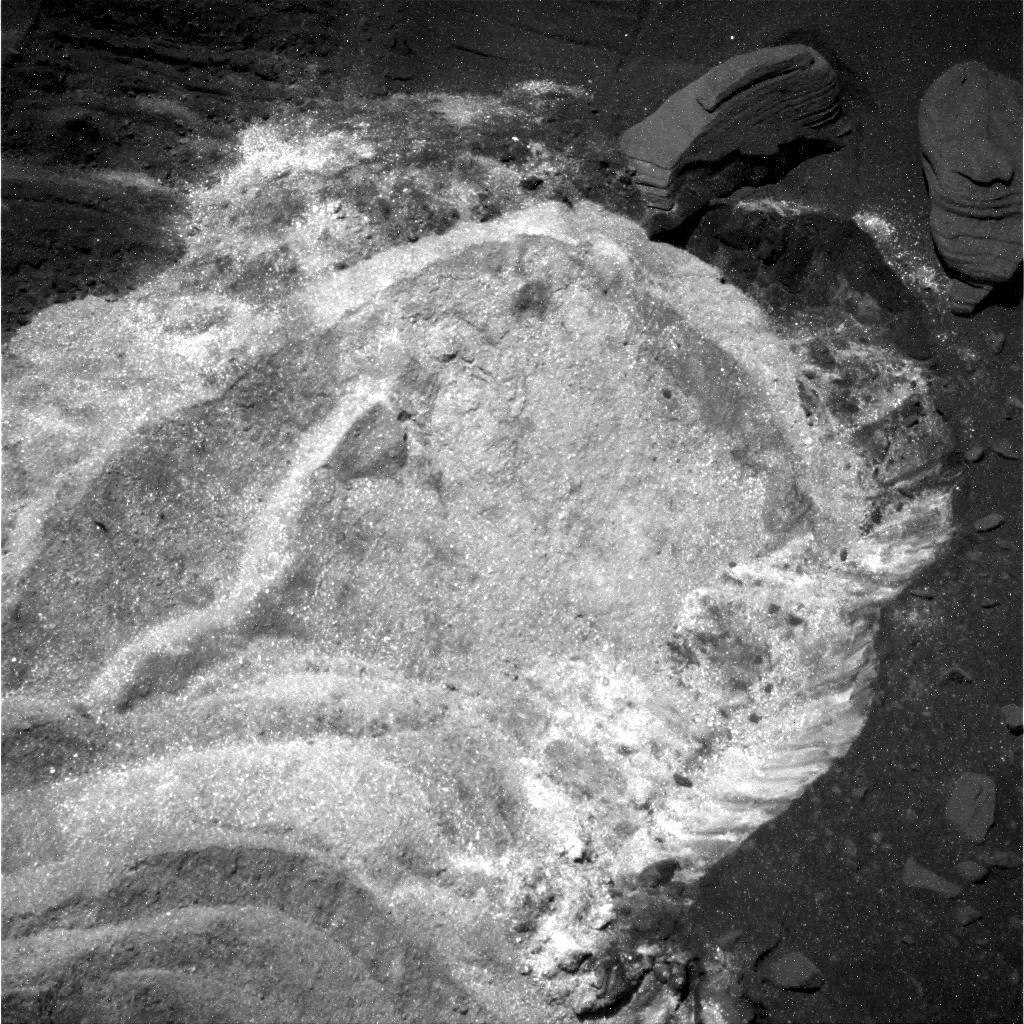
Terrain classes present: Bedrock, Gravel / Sand / Soil, Rock, Shadow, Track